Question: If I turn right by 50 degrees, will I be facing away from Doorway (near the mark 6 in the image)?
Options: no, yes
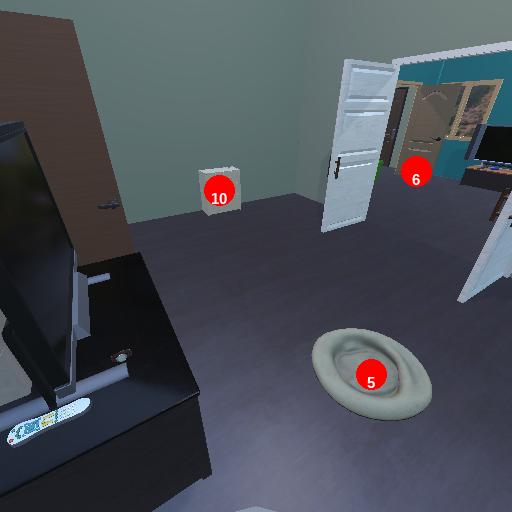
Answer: no